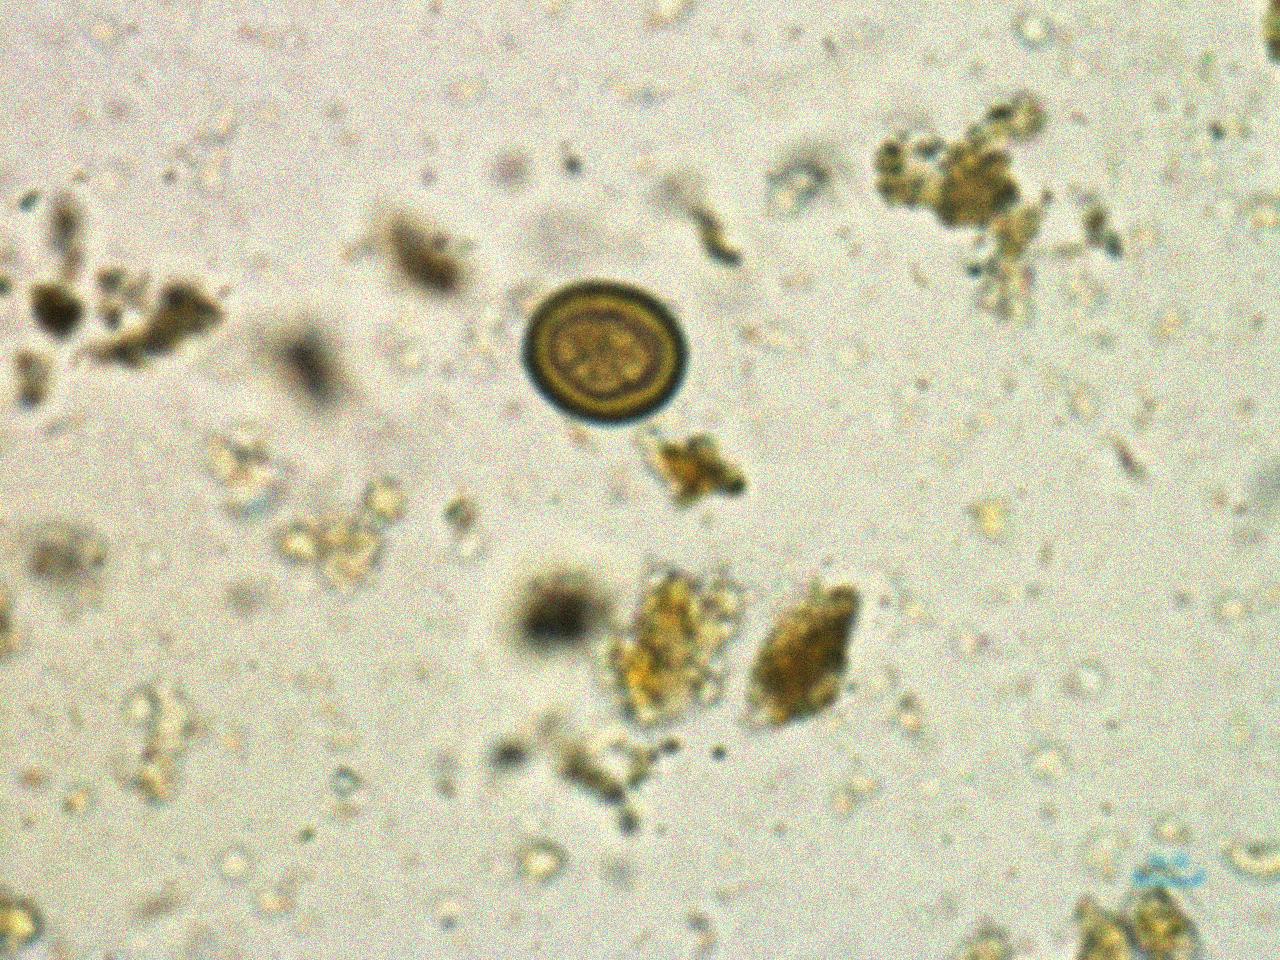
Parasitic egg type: Taenia spp. egg